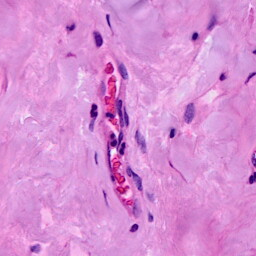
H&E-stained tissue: Breast